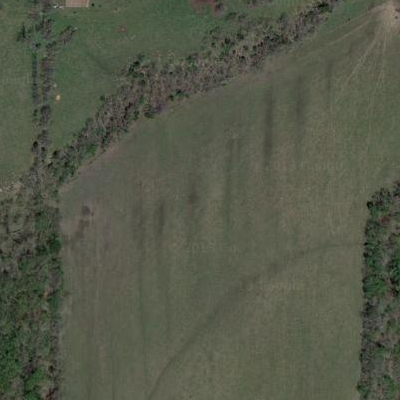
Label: aGrass